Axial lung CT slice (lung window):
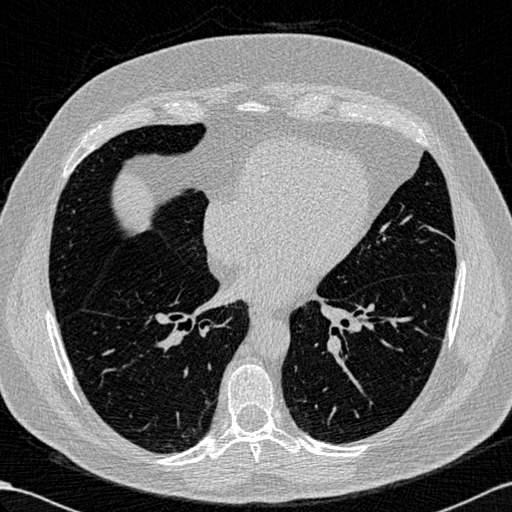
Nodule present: no